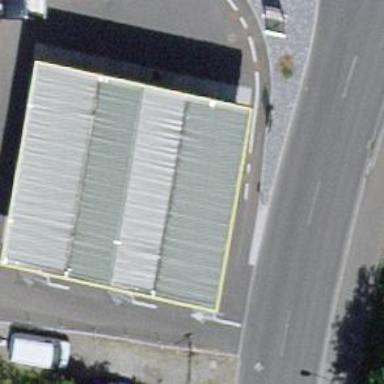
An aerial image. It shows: Fuel station.